【题型】选择题　【知识点】解析几何　【难度】easy
已知$A(1,1)$,$B(4,-2)$,$C(6,0)$,$D(4,4)$，则直线$AD$与$BC$的位置关系是（ ）\\
\noindent A. 垂直 \quad B. 平行 \quad C. 重合 \quad D. 相交但不垂直
【解答】
\noindent 【答案】B\\
\noindent 【分析】根据直线$AD$,$BC$的斜率来进行判断.\\
\noindent 【详解】$k_{AD} = \dfrac{4-1}{4-1} = 1$ , $k_{BC} = \dfrac{0-(-2)}{6-4} = 1$ , \\
\noindent 由图可知$A,B,C,D$不共线，所以$AD \parallel BC$.\\
\noindent 故选：B

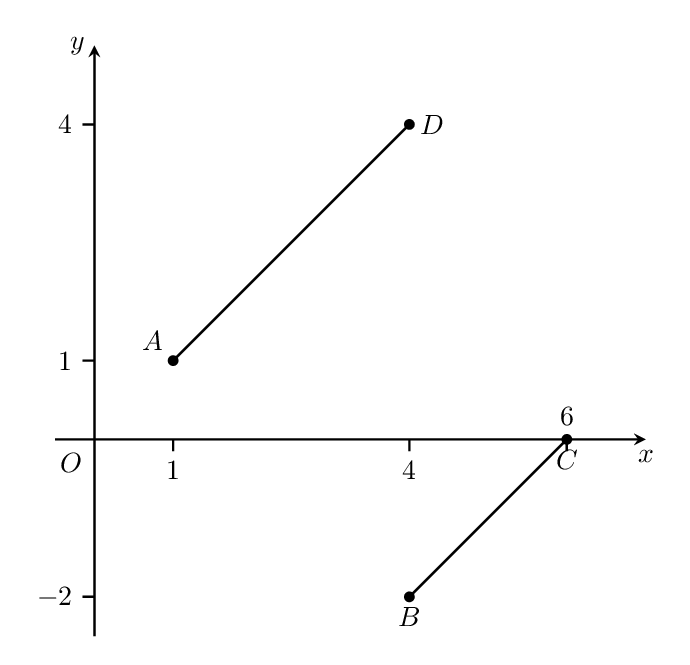